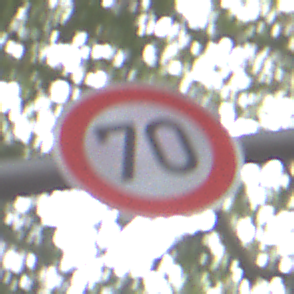
Verkehrszeichen: Geschwindigkeit70
Umgebung: Outdoor, Urban
Tageszeit: MorningAfternoon
Wetter: Overcast
Licht: Natural
Jahreszeit: NotSpecified
Kontrast: LowContrast